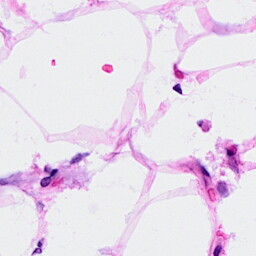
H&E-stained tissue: Breast